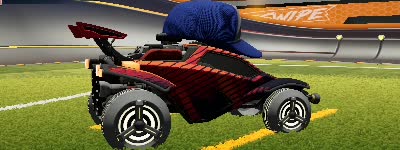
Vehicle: octane